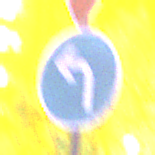
Verkehrszeichen: VorgeschriebeneFahrtrichtungLinks
Zusatzzeichen oben: VorfahrtGewaehren
Umgebung: Outdoor, Urban
Tageszeit: Night
Wetter: PartlyCloudy
Licht: Natural
Jahreszeit: NotSpecified
Kontrast: HighContrast